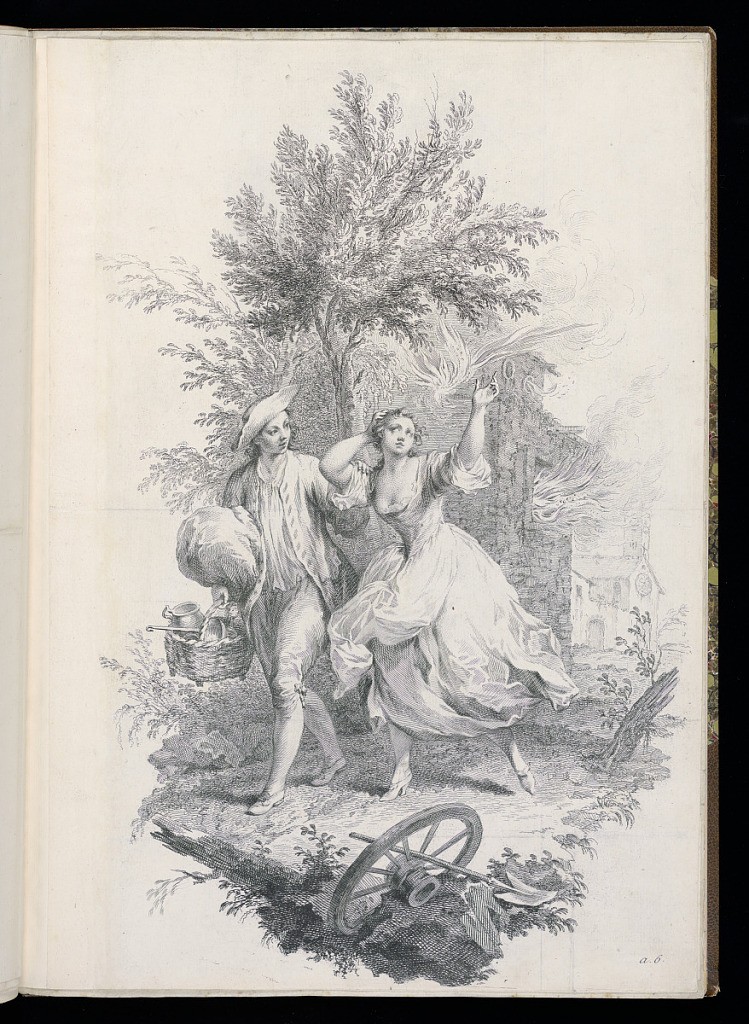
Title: Allegory of the Four Elements - Fire
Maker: Jacopo Amigoni, Italian, 1682–1752
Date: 1739-1752
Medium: Etching and engraving on laid paper
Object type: Bound print
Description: Vignette of a man and a woman in a landscape, fleeing from a building on fire behind them. The plate is trimmed and only the plate number is visible.